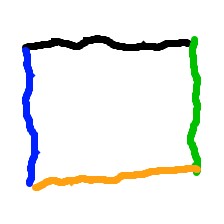
Shape: rectangle